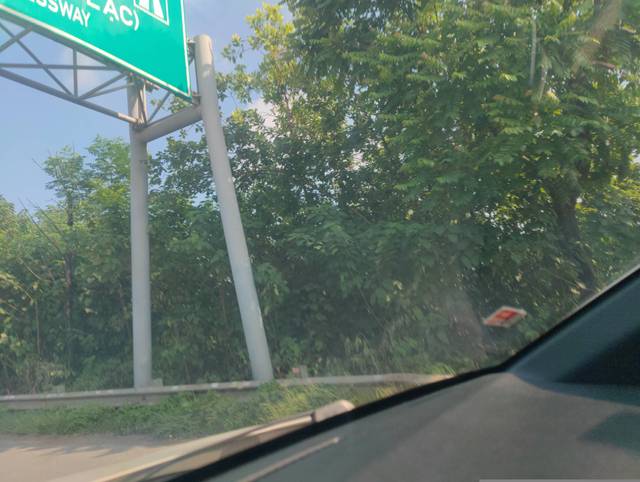
Region: Vietnam
Coordinates: 21.008, 105.757